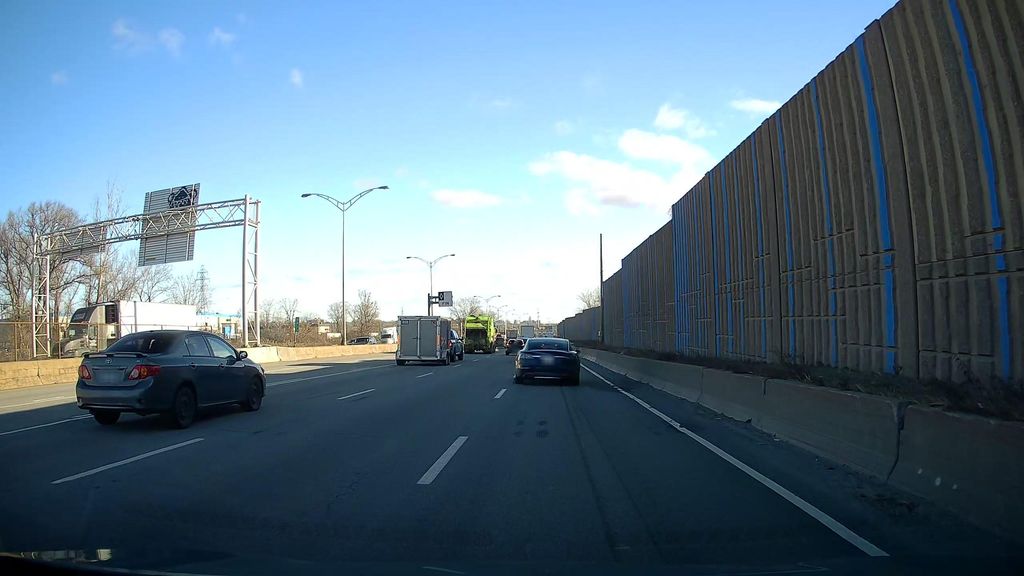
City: montreal